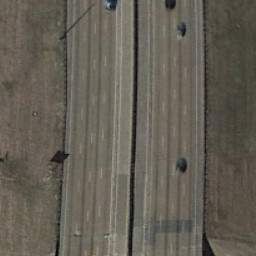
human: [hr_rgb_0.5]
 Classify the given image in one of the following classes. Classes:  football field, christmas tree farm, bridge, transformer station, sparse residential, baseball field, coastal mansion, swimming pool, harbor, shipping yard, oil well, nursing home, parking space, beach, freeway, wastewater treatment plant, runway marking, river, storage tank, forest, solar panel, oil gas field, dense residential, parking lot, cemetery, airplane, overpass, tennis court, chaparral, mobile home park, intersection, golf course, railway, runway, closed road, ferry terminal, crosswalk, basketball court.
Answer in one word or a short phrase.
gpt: freeway